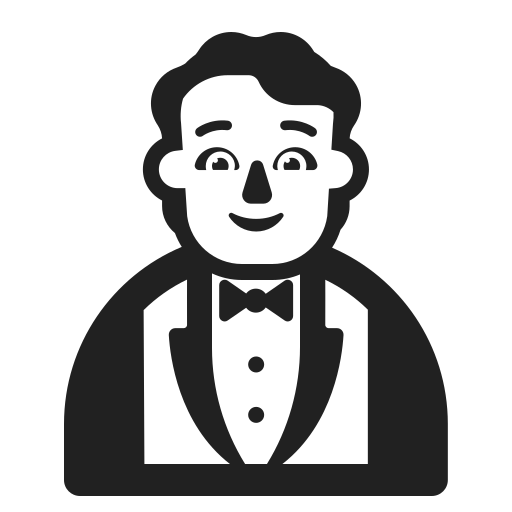
person in tuxedo high contrast default